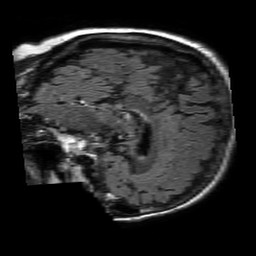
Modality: FLAIR
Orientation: sagittal
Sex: female
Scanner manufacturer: philips
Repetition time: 11 s
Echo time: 0.125 s